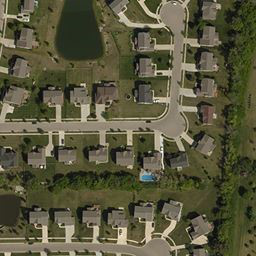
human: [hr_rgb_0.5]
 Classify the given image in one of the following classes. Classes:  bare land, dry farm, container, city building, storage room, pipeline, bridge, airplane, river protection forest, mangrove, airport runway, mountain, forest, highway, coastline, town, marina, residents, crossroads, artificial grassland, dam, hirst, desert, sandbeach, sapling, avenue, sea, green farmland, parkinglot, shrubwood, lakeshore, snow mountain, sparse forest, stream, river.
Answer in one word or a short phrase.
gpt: town